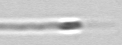
Label: Leptocylindrus